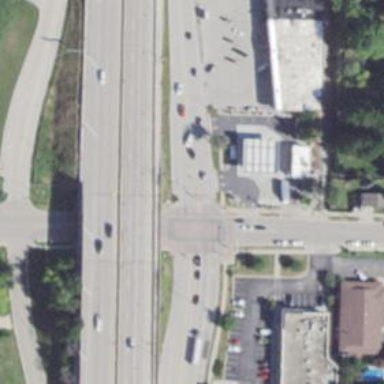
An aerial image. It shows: Tertiary road with separate sidewalk.